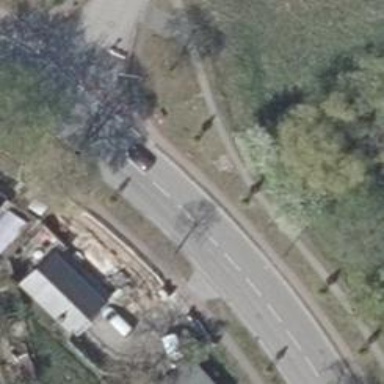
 featuring separate sidewalks and separate cycleway."